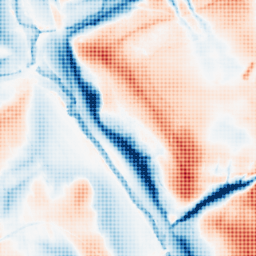
Category: classical
Decomposition family: gaussian_anisotropic
Decomposition parameters: sigma_x: 20
sigma_y: 10
Upsampling method: sinc_hamming
Upsampling parameters: scale: 8
kernel_size: 8
Upsampling scale: 8